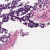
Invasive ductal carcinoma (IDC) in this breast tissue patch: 1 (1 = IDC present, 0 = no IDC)